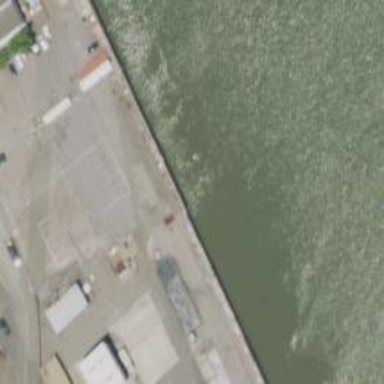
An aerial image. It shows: Man-made pier.